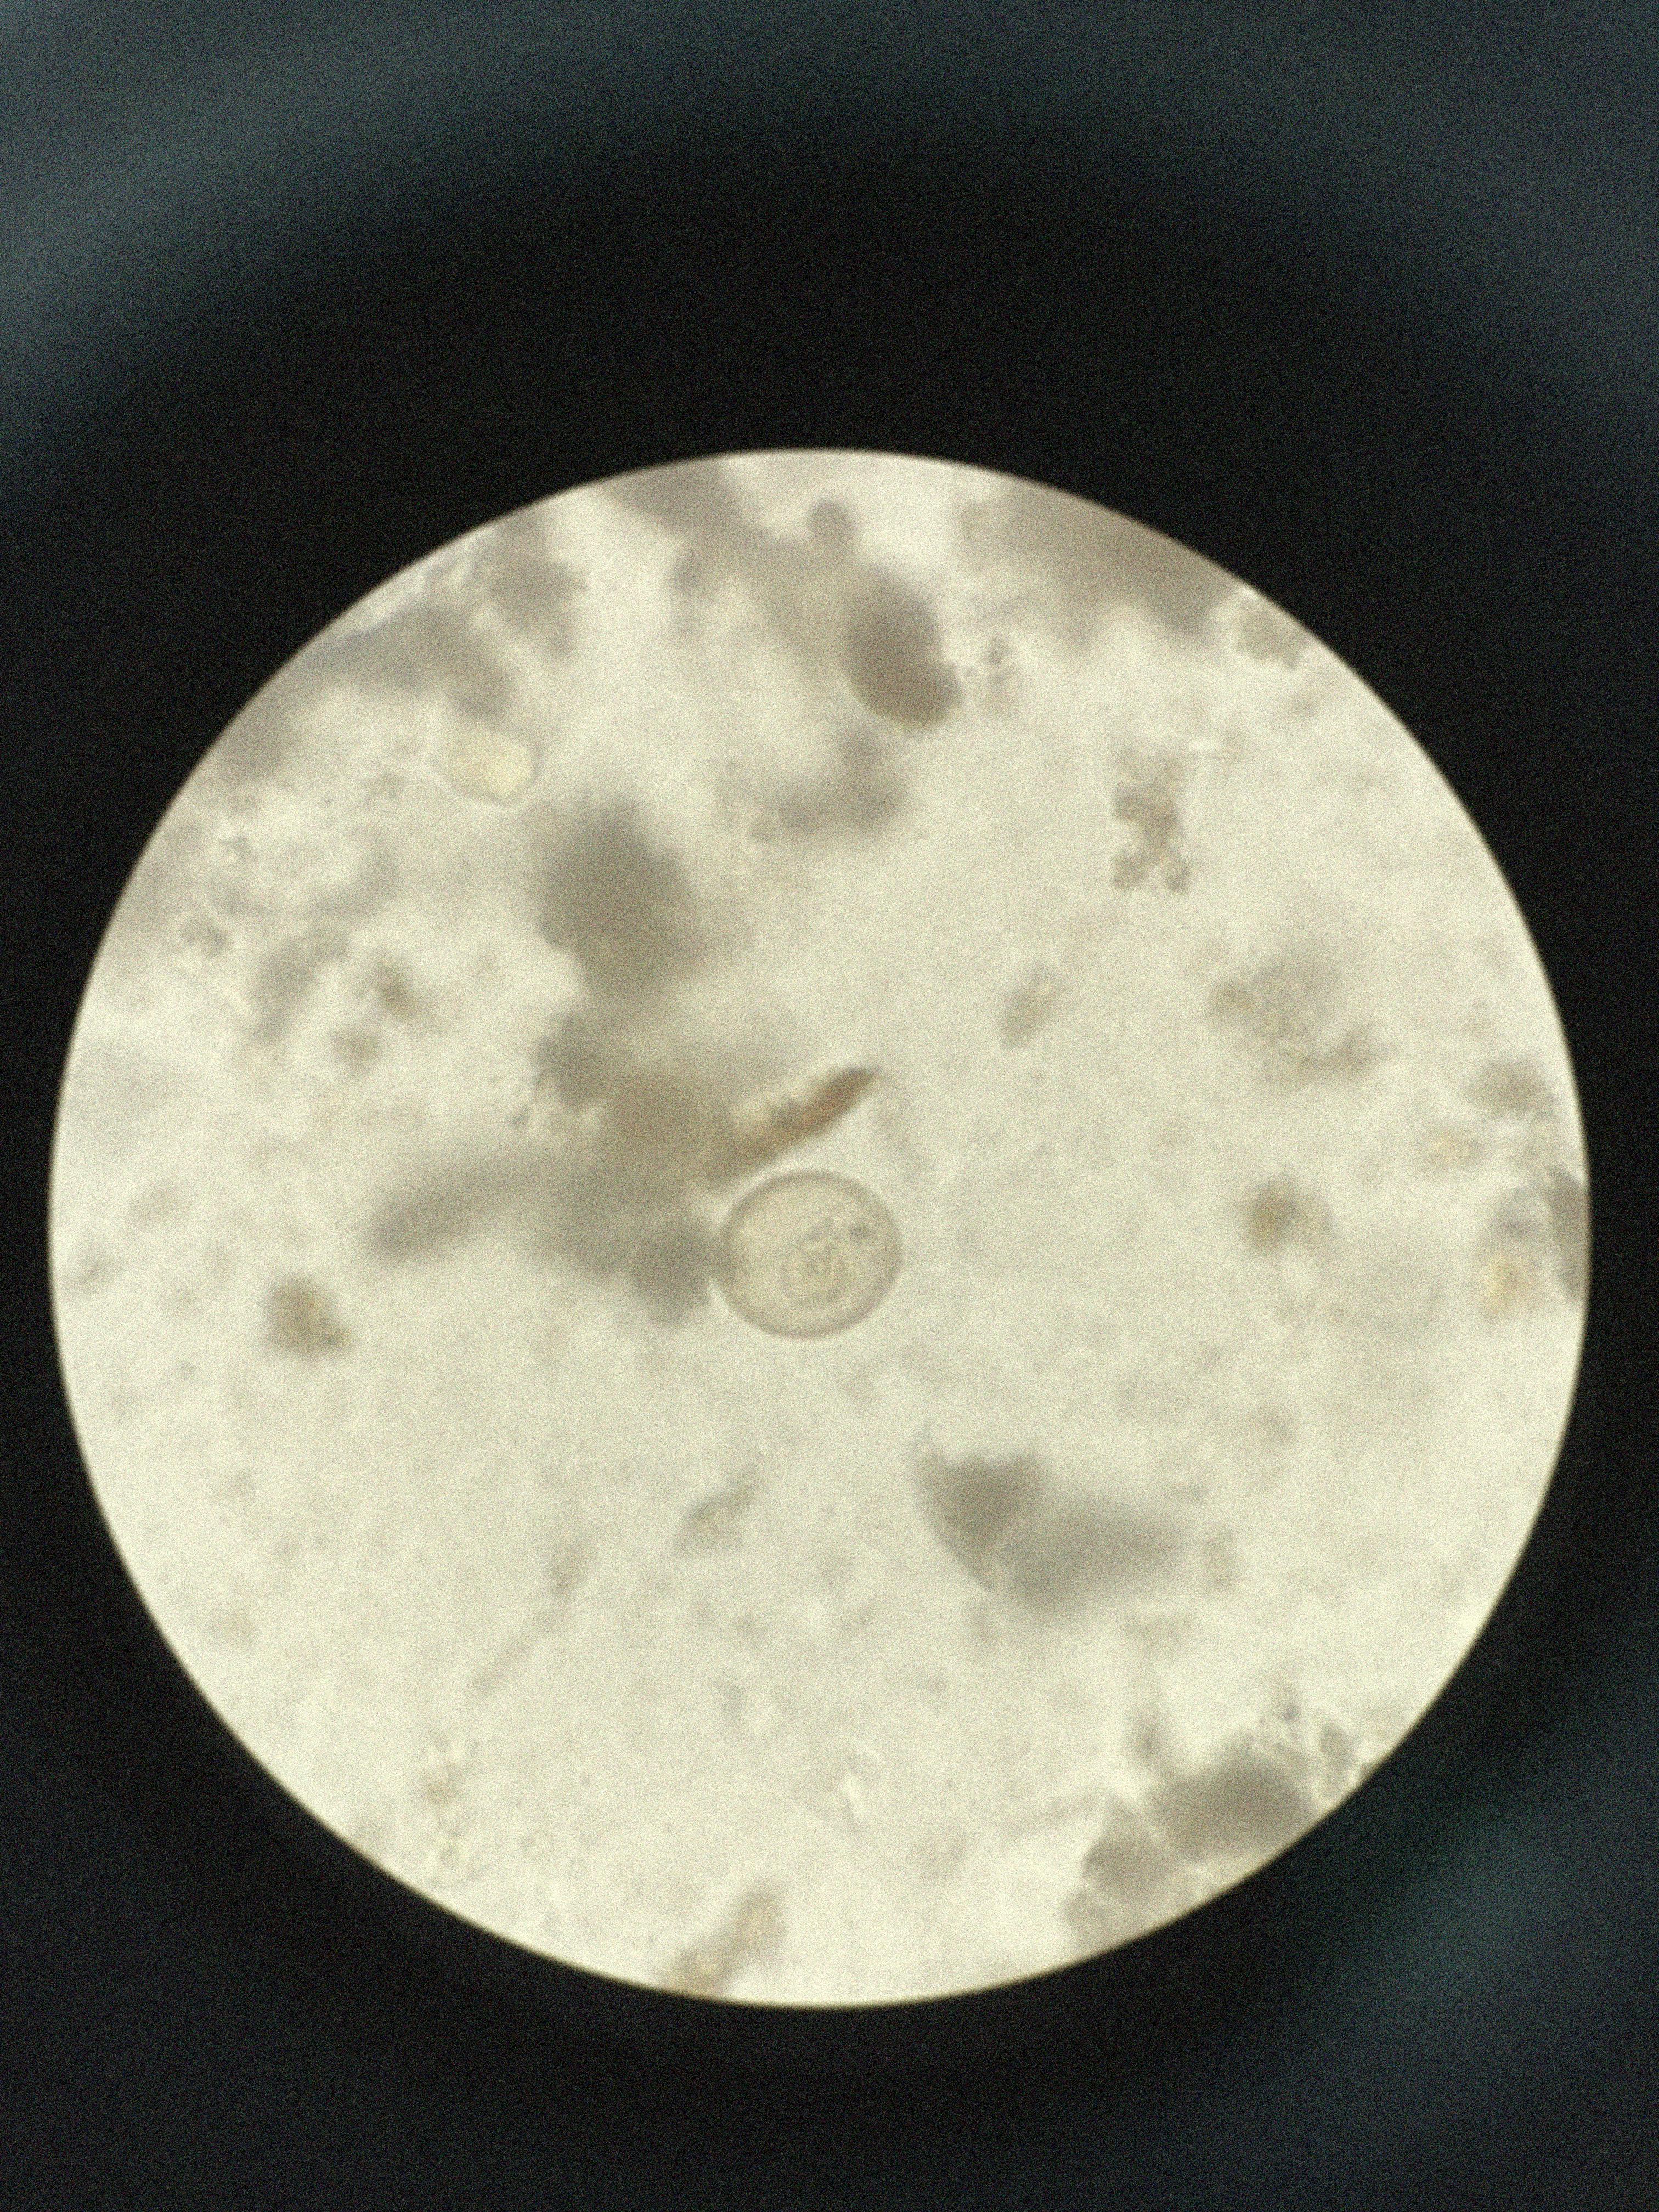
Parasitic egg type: Hymenolepis diminuta